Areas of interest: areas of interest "Sport and cultural"
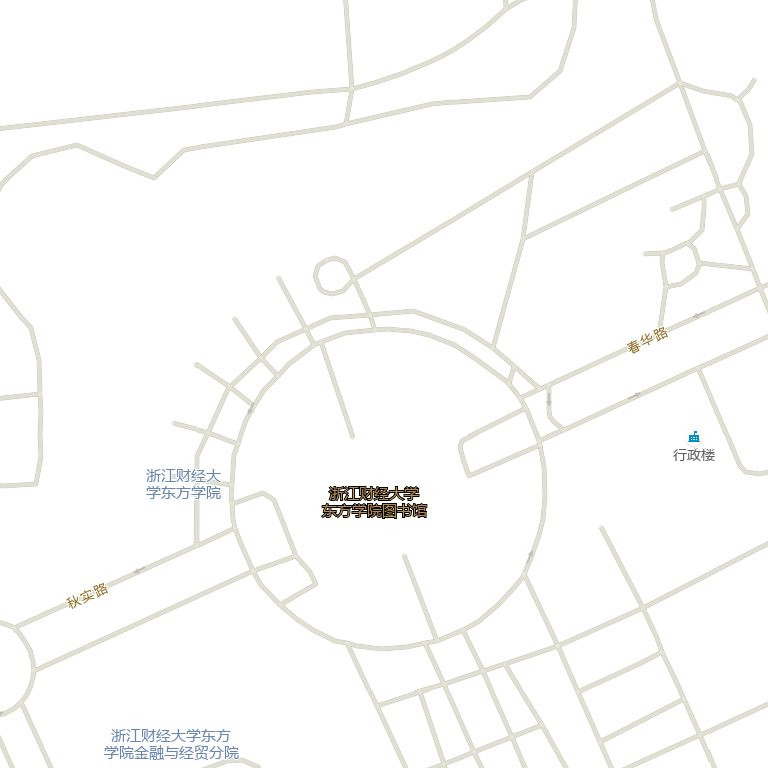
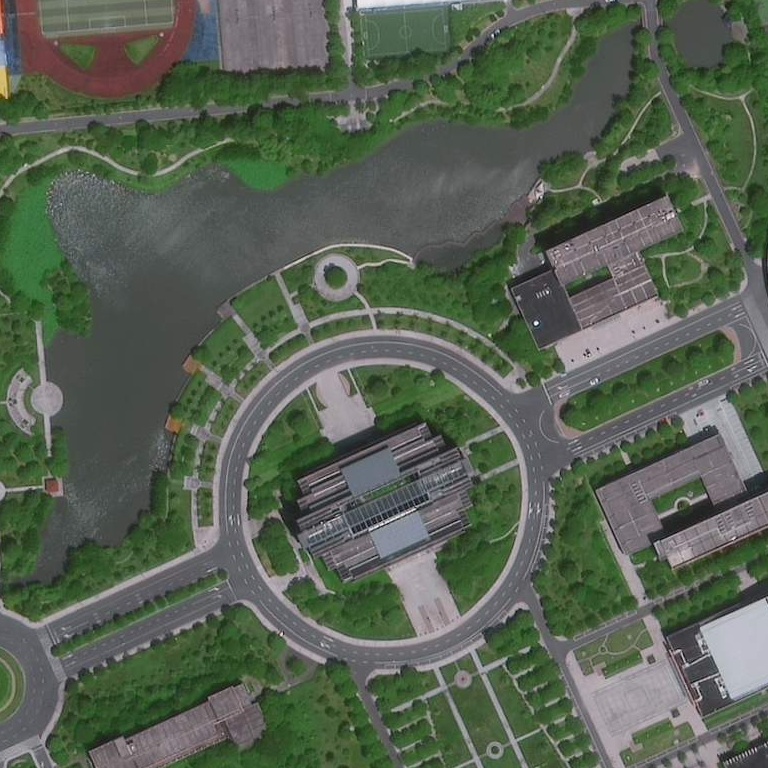